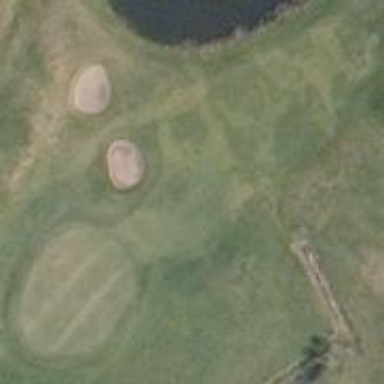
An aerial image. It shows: Golf fairway surrounded by grass.